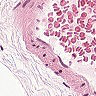
Metastatic tissue present: no